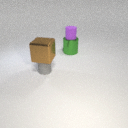
small gray rubber cylinder below large brown metal cube